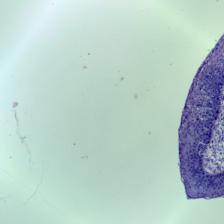
Diagnosis: Normal